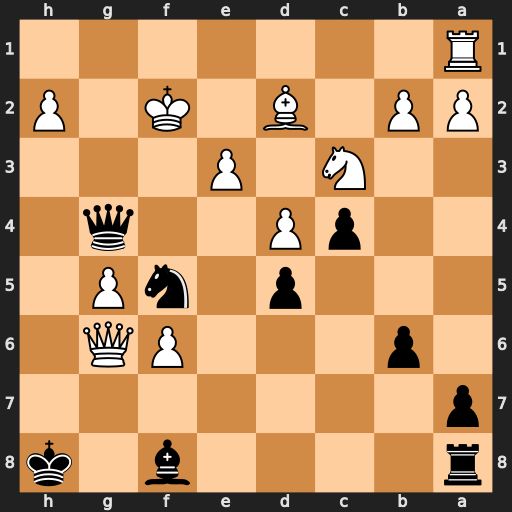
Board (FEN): r4b1k/p7/1p3PQ1/3p1nP1/2pP2q1/2N1P3/PP1B1K1P/R7
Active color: b
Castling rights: -
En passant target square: -
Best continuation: Nh4 Rg1 Qf3+ Ke1 Nxg6